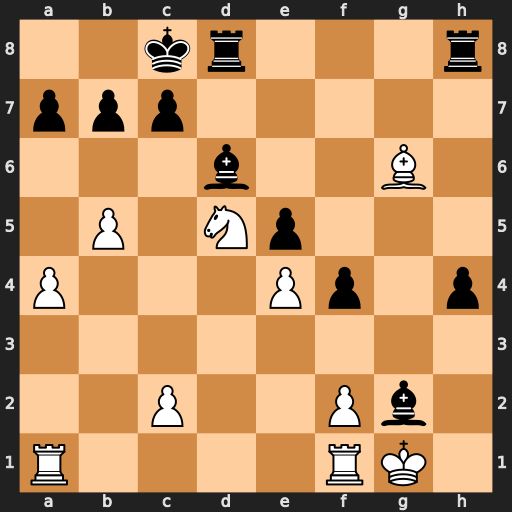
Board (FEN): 2kr3r/ppp5/3b2B1/1P1Np3/P3Pp1p/8/2P2Pb1/R4RK1
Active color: w
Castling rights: -
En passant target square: -
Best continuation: Bf5+ Kb8 Kxg2